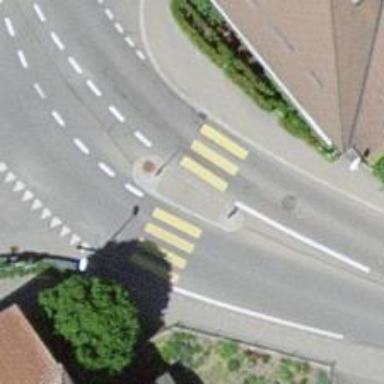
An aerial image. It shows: Uncontrolled crossing with pedestrian island.